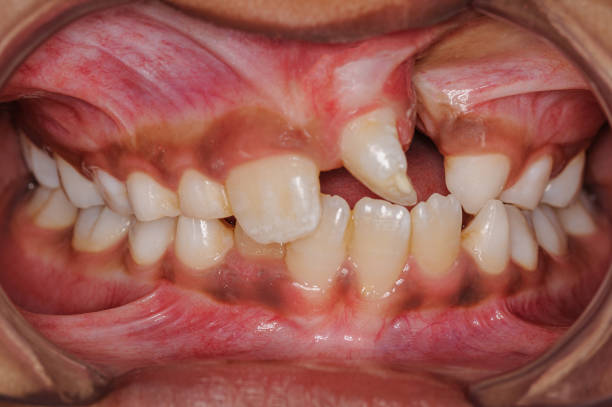
Condition: Gingivitis